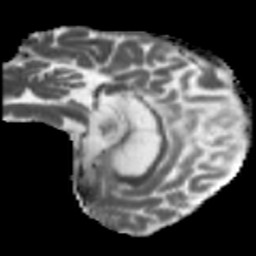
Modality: MD
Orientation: sagittal
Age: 49
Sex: male
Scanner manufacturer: siemens
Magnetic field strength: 3 T
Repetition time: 5.47 s
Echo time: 0.0854 s